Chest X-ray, PA view. Patient: 33 years old, sex M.
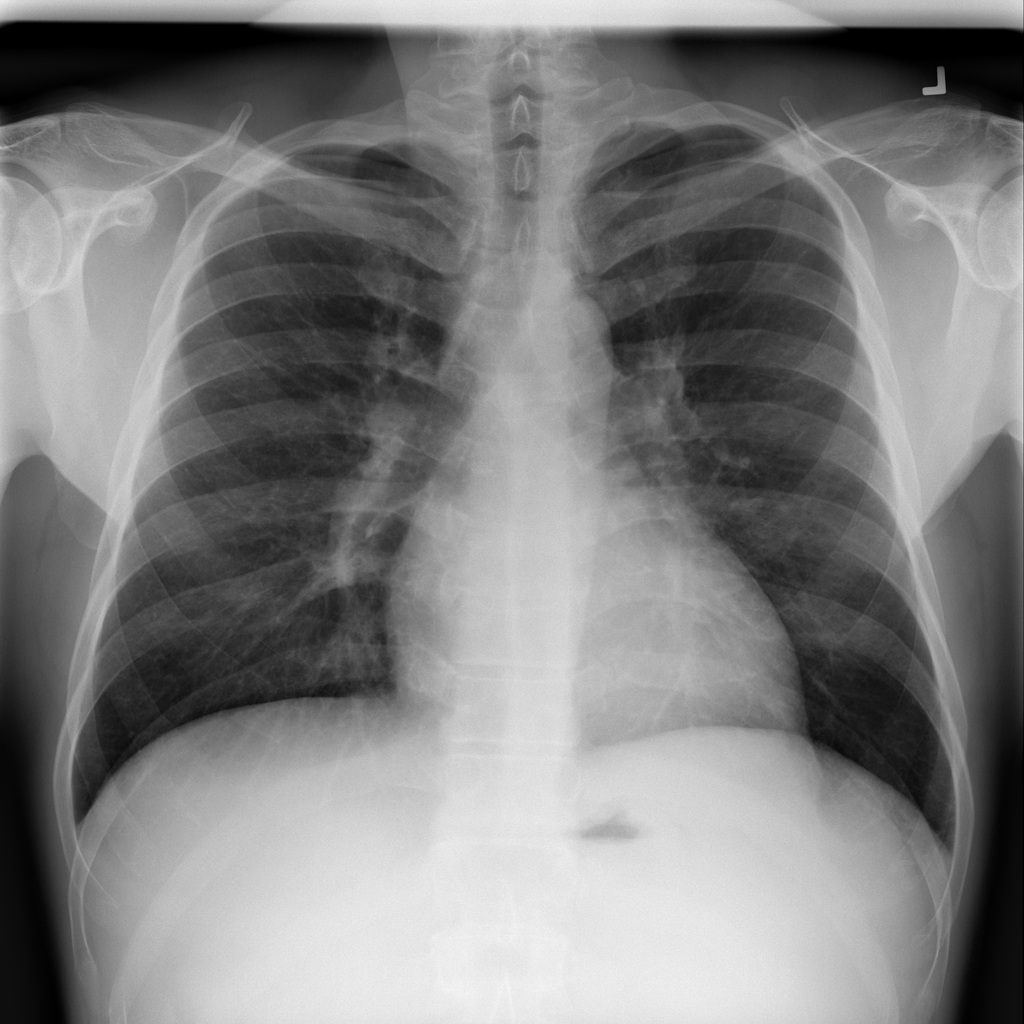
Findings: No Finding